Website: walmart
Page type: account-selection
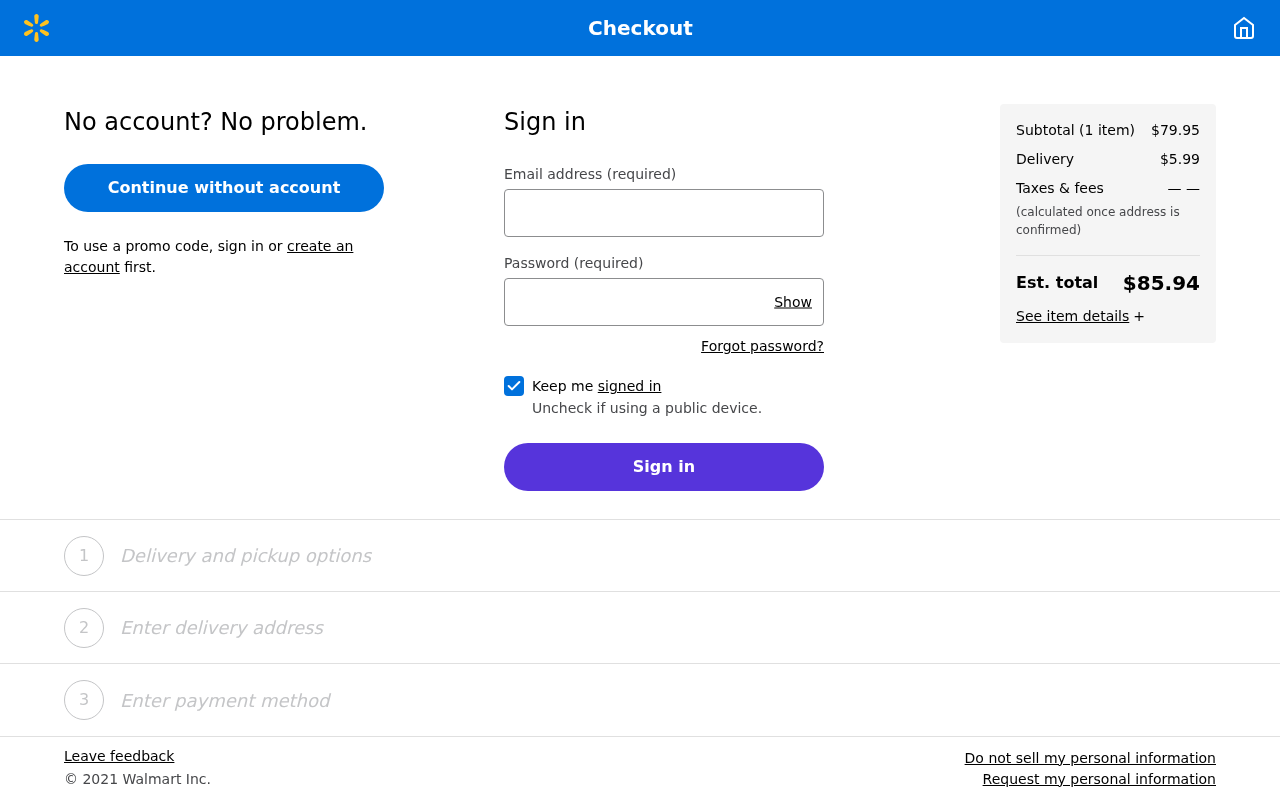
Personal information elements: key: PII_EMAIL
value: ashleysmith@gmail.com
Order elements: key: ORDER_NUM_ITEMS
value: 1
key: ORDER_SUBTOTAL
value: $79.95
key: ORDER_SHIPPING_COST
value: $5.99
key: ORDER_TOTAL
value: $85.94